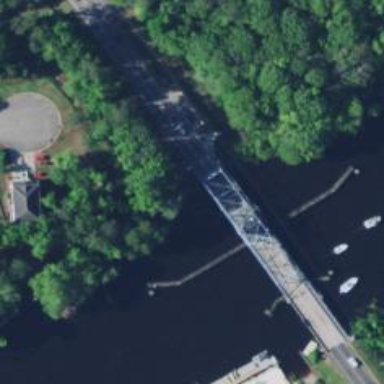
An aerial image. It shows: Secondary road crossing swing bridge.